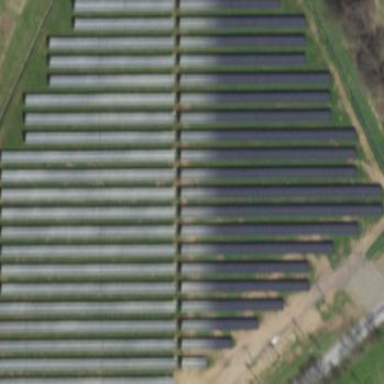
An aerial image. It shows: Solar power plant utilizing photovoltaic technology to produce electricity.